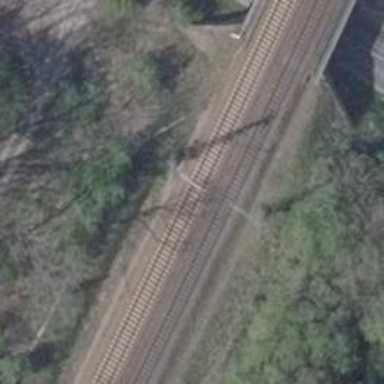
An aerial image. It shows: Milestone along the railway with catenary mast.